Interaction volume radius: 5 \u00c5
Interaction volume height: 15 \u00c5
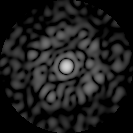
Disorder parameter: 0.791